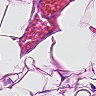
Metastatic tissue present: no